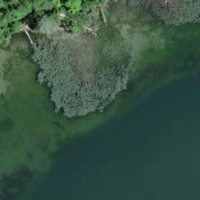
EUNIS habitat code: 14
Species observed at this site:
Cornus sanguinea